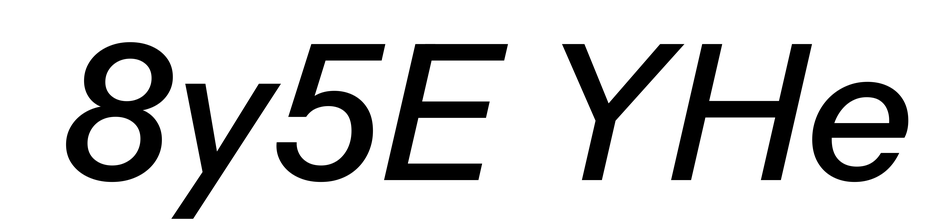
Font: InstrumentSans-Italic_Medium_Italic